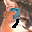
Label: 3